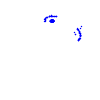
Particle: electron